Field crop: tomato
Growth stage: 1
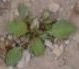
Species: solanum